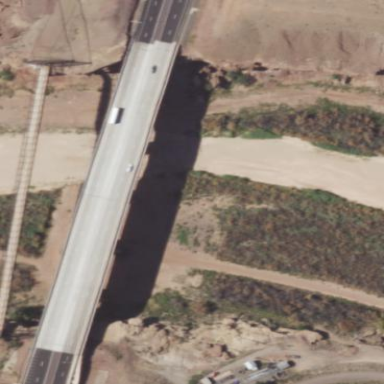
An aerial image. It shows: Man-made bridge.